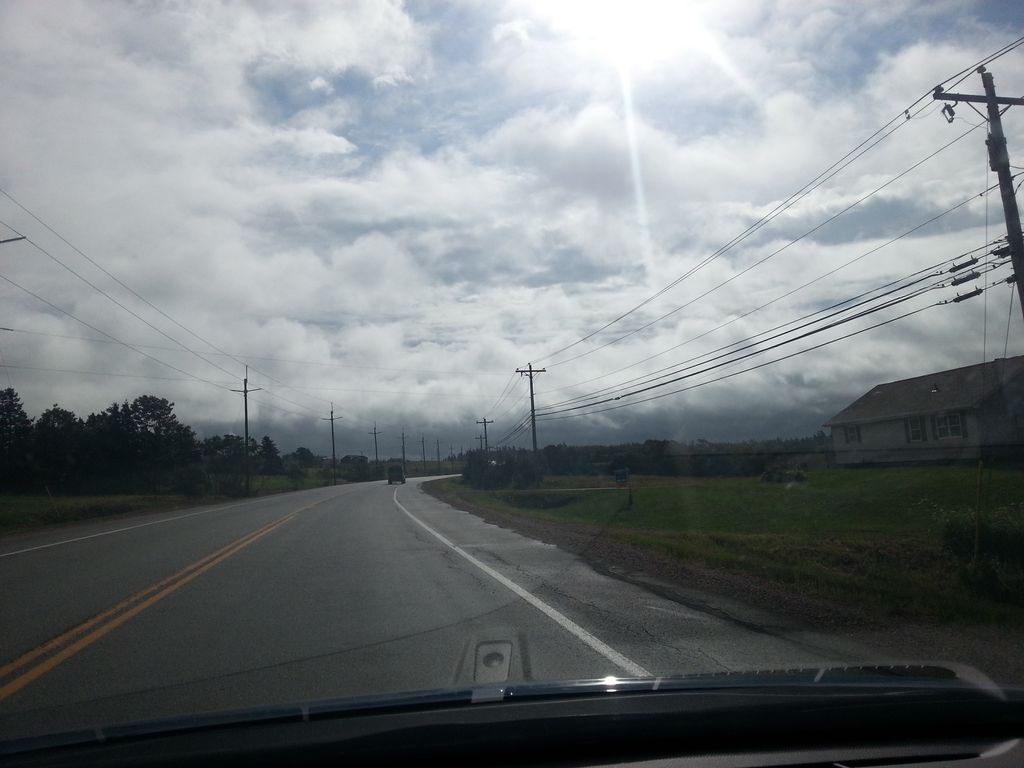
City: charlottetown